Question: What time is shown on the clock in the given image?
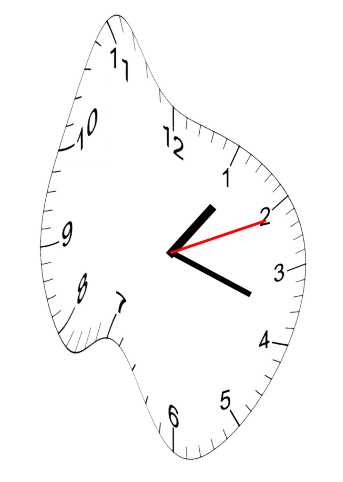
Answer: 01:18:11